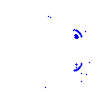
Particle: electron